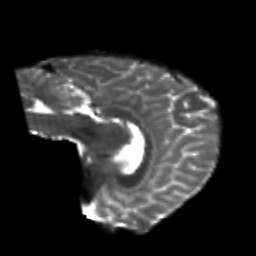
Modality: T2w
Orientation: sagittal
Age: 18
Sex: male
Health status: healthy
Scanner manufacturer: philips
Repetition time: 7.387 s
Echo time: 0.08599 s